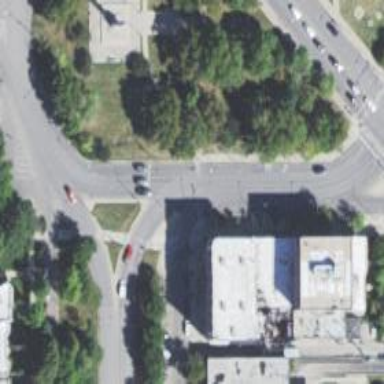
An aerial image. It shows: Traffic island located on footway.